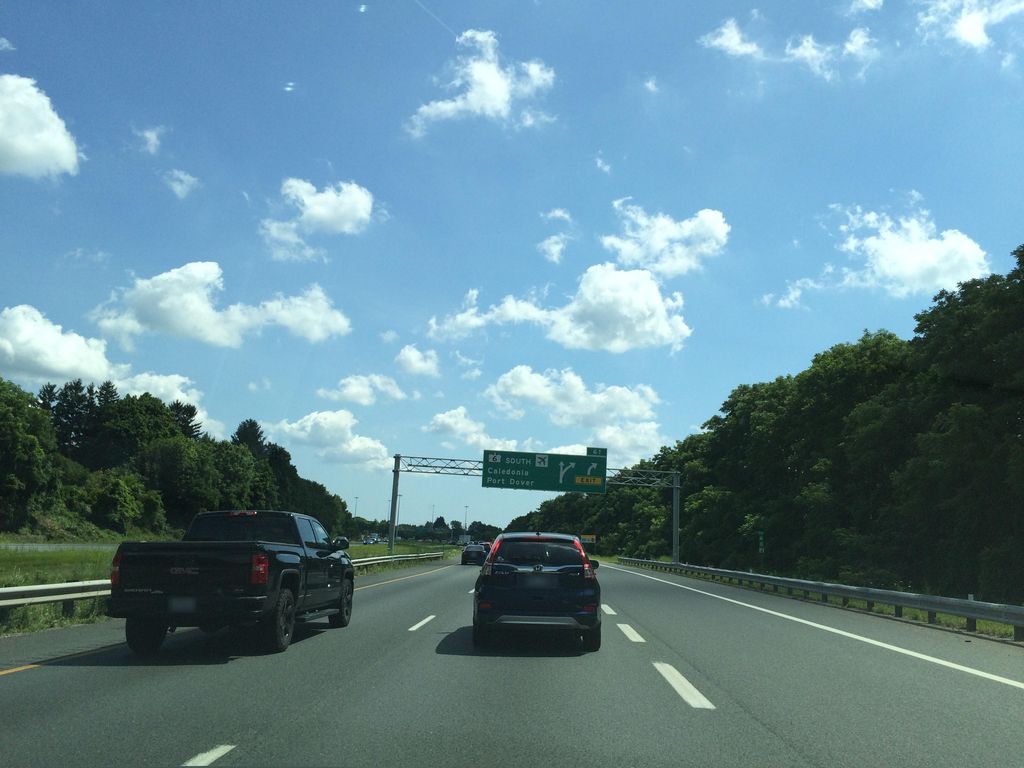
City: hamilton